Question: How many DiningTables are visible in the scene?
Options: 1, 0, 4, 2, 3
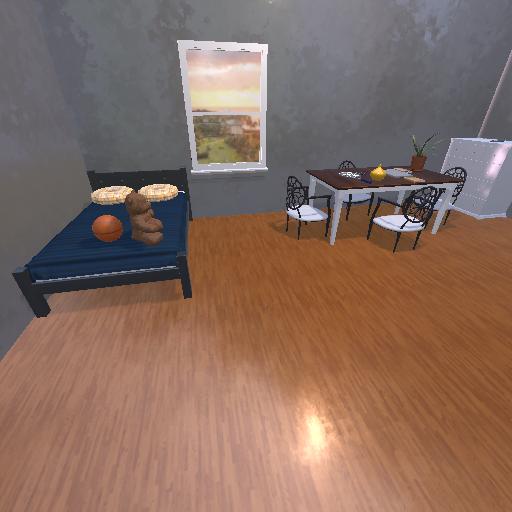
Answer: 1